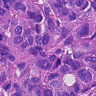
Metastatic tissue present: yes